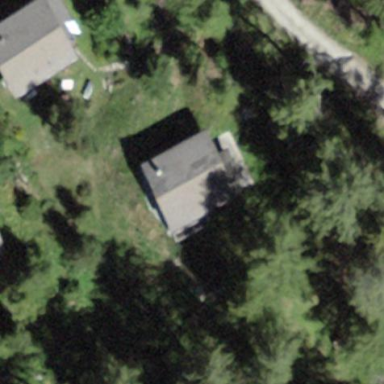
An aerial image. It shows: Detached building with gabled roof.